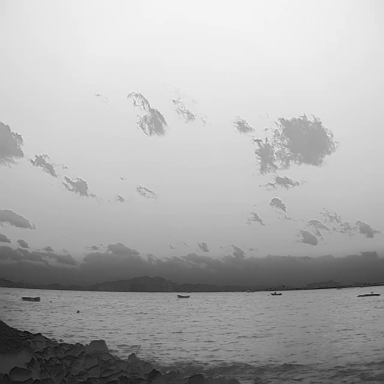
There are three bulk_carriers in the infrared image.